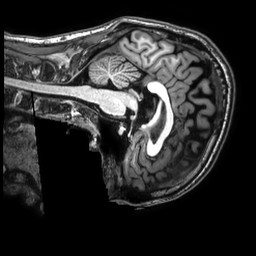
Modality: T1w
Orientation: sagittal
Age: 29
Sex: male
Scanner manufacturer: philips
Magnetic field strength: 3 T
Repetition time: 0.008164 s
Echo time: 0.003737 s